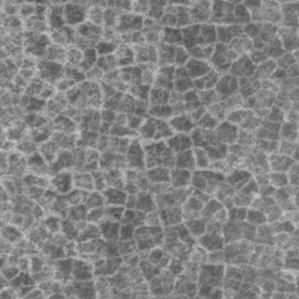
Label: frost